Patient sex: M
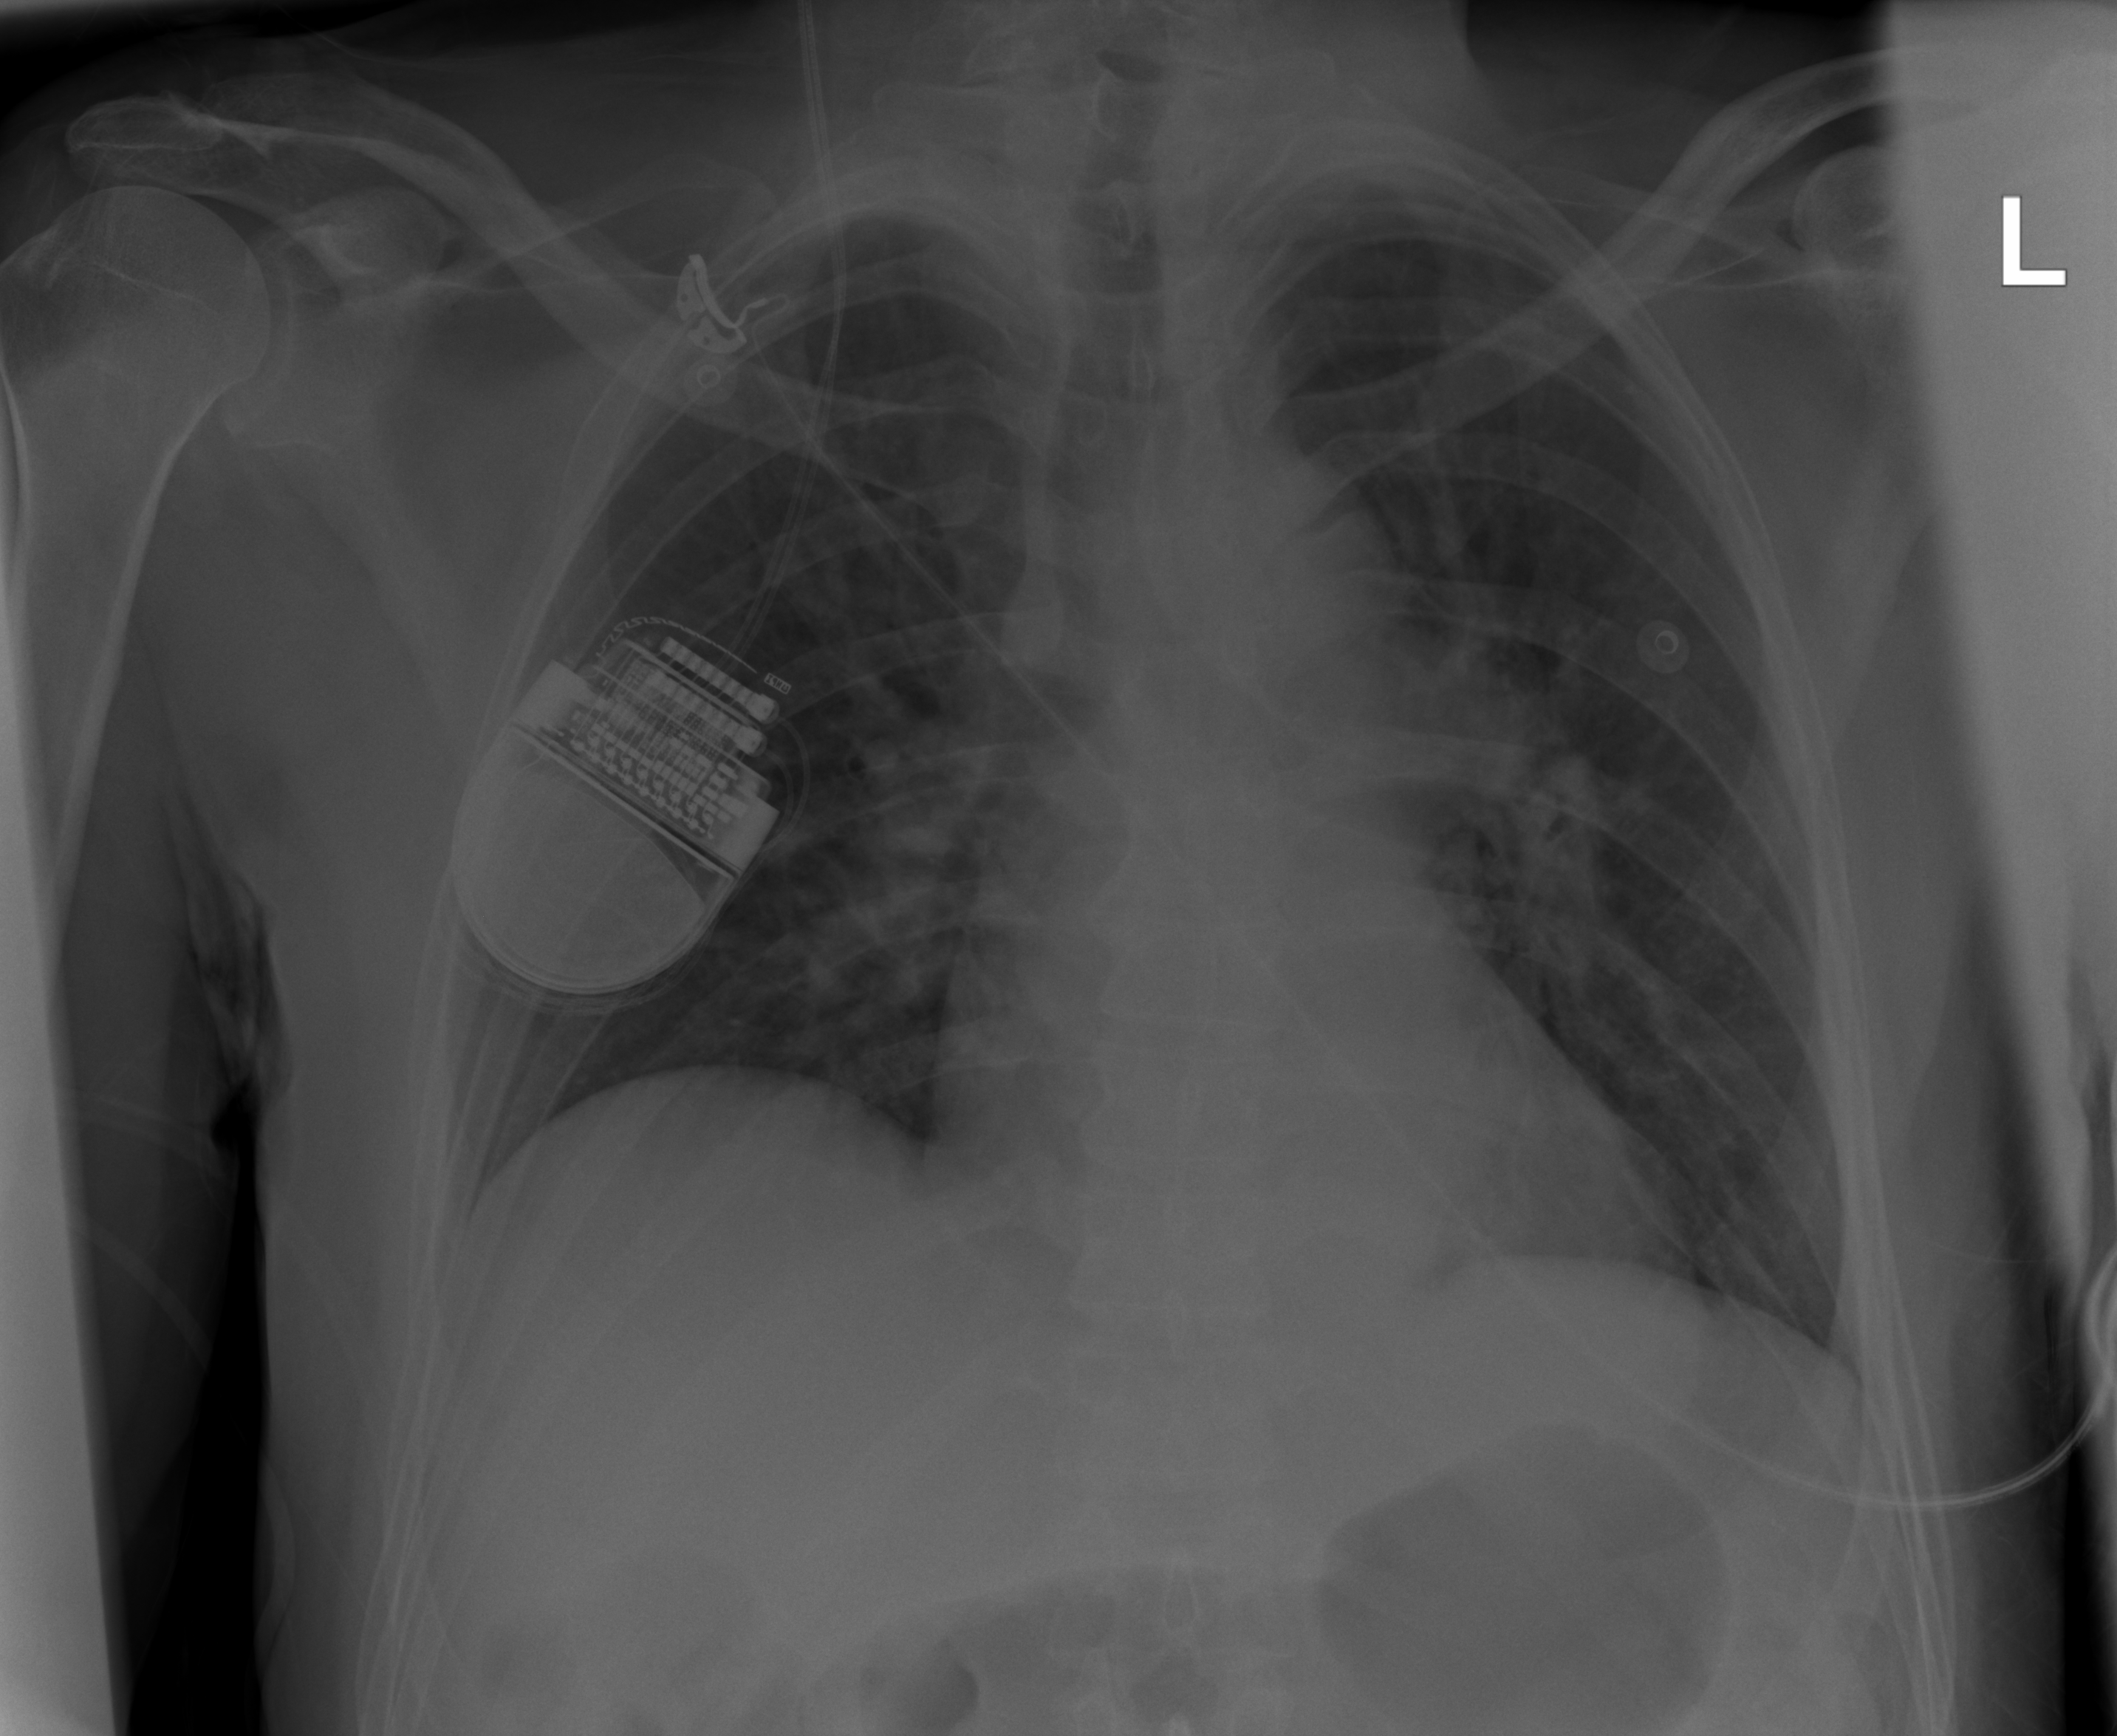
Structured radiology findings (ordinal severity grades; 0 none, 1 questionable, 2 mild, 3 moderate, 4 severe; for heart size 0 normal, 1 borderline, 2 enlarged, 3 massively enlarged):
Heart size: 1
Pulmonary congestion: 2
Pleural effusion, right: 0
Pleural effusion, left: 0
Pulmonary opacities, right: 0
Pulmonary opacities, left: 0
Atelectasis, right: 0
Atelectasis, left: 0